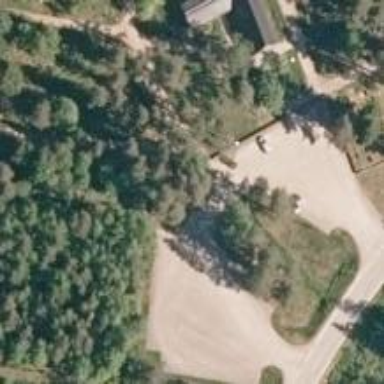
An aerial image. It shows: Parking area.